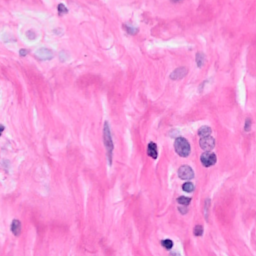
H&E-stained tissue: Breast